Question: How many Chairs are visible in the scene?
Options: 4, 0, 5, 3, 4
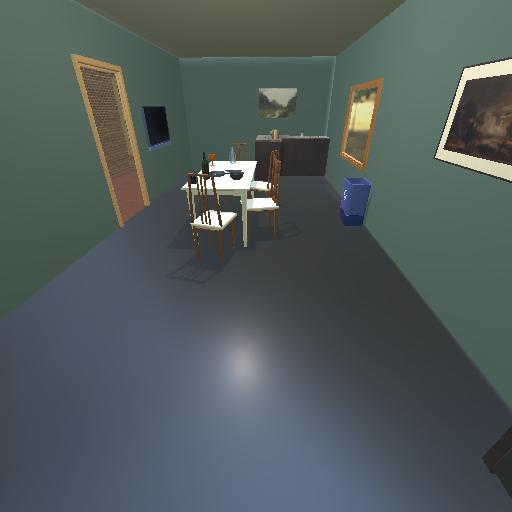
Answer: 4